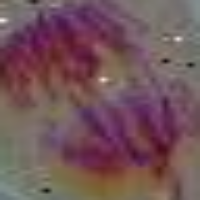
Label: anaphase